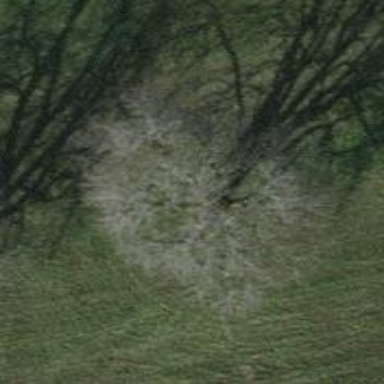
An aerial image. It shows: Single tag "natural: tree."